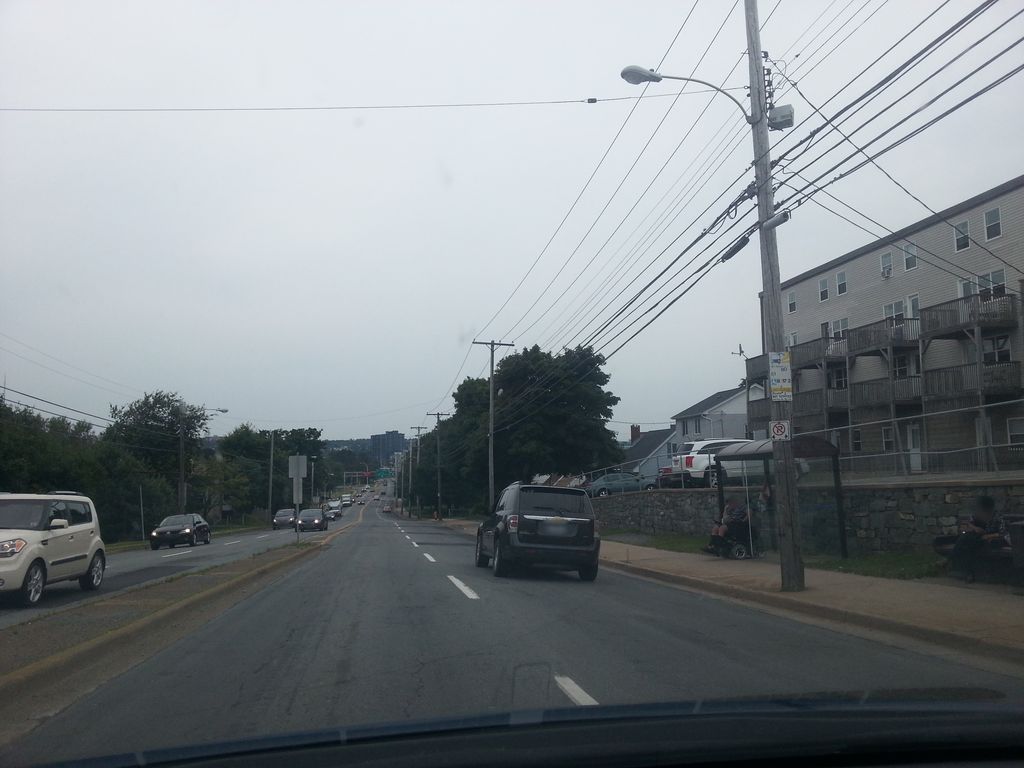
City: halifax